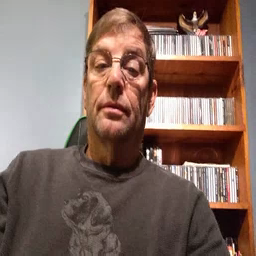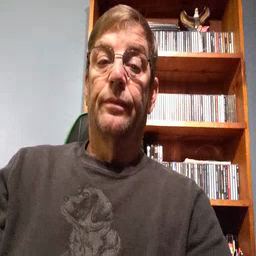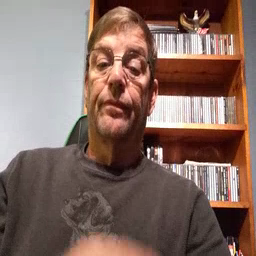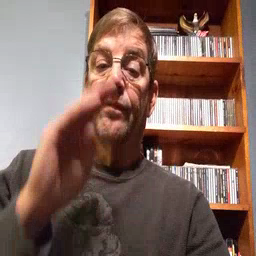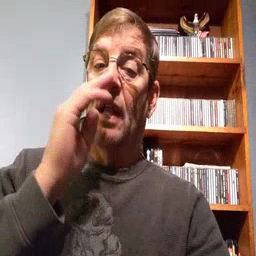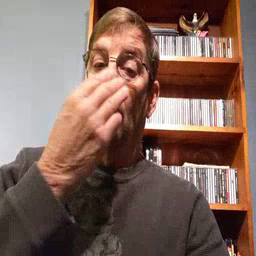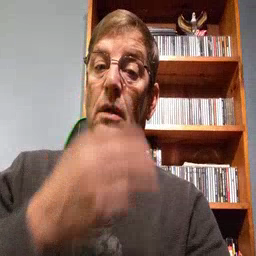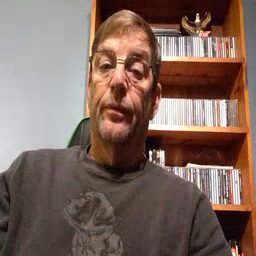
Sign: flower